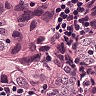
Metastatic tissue present: yes